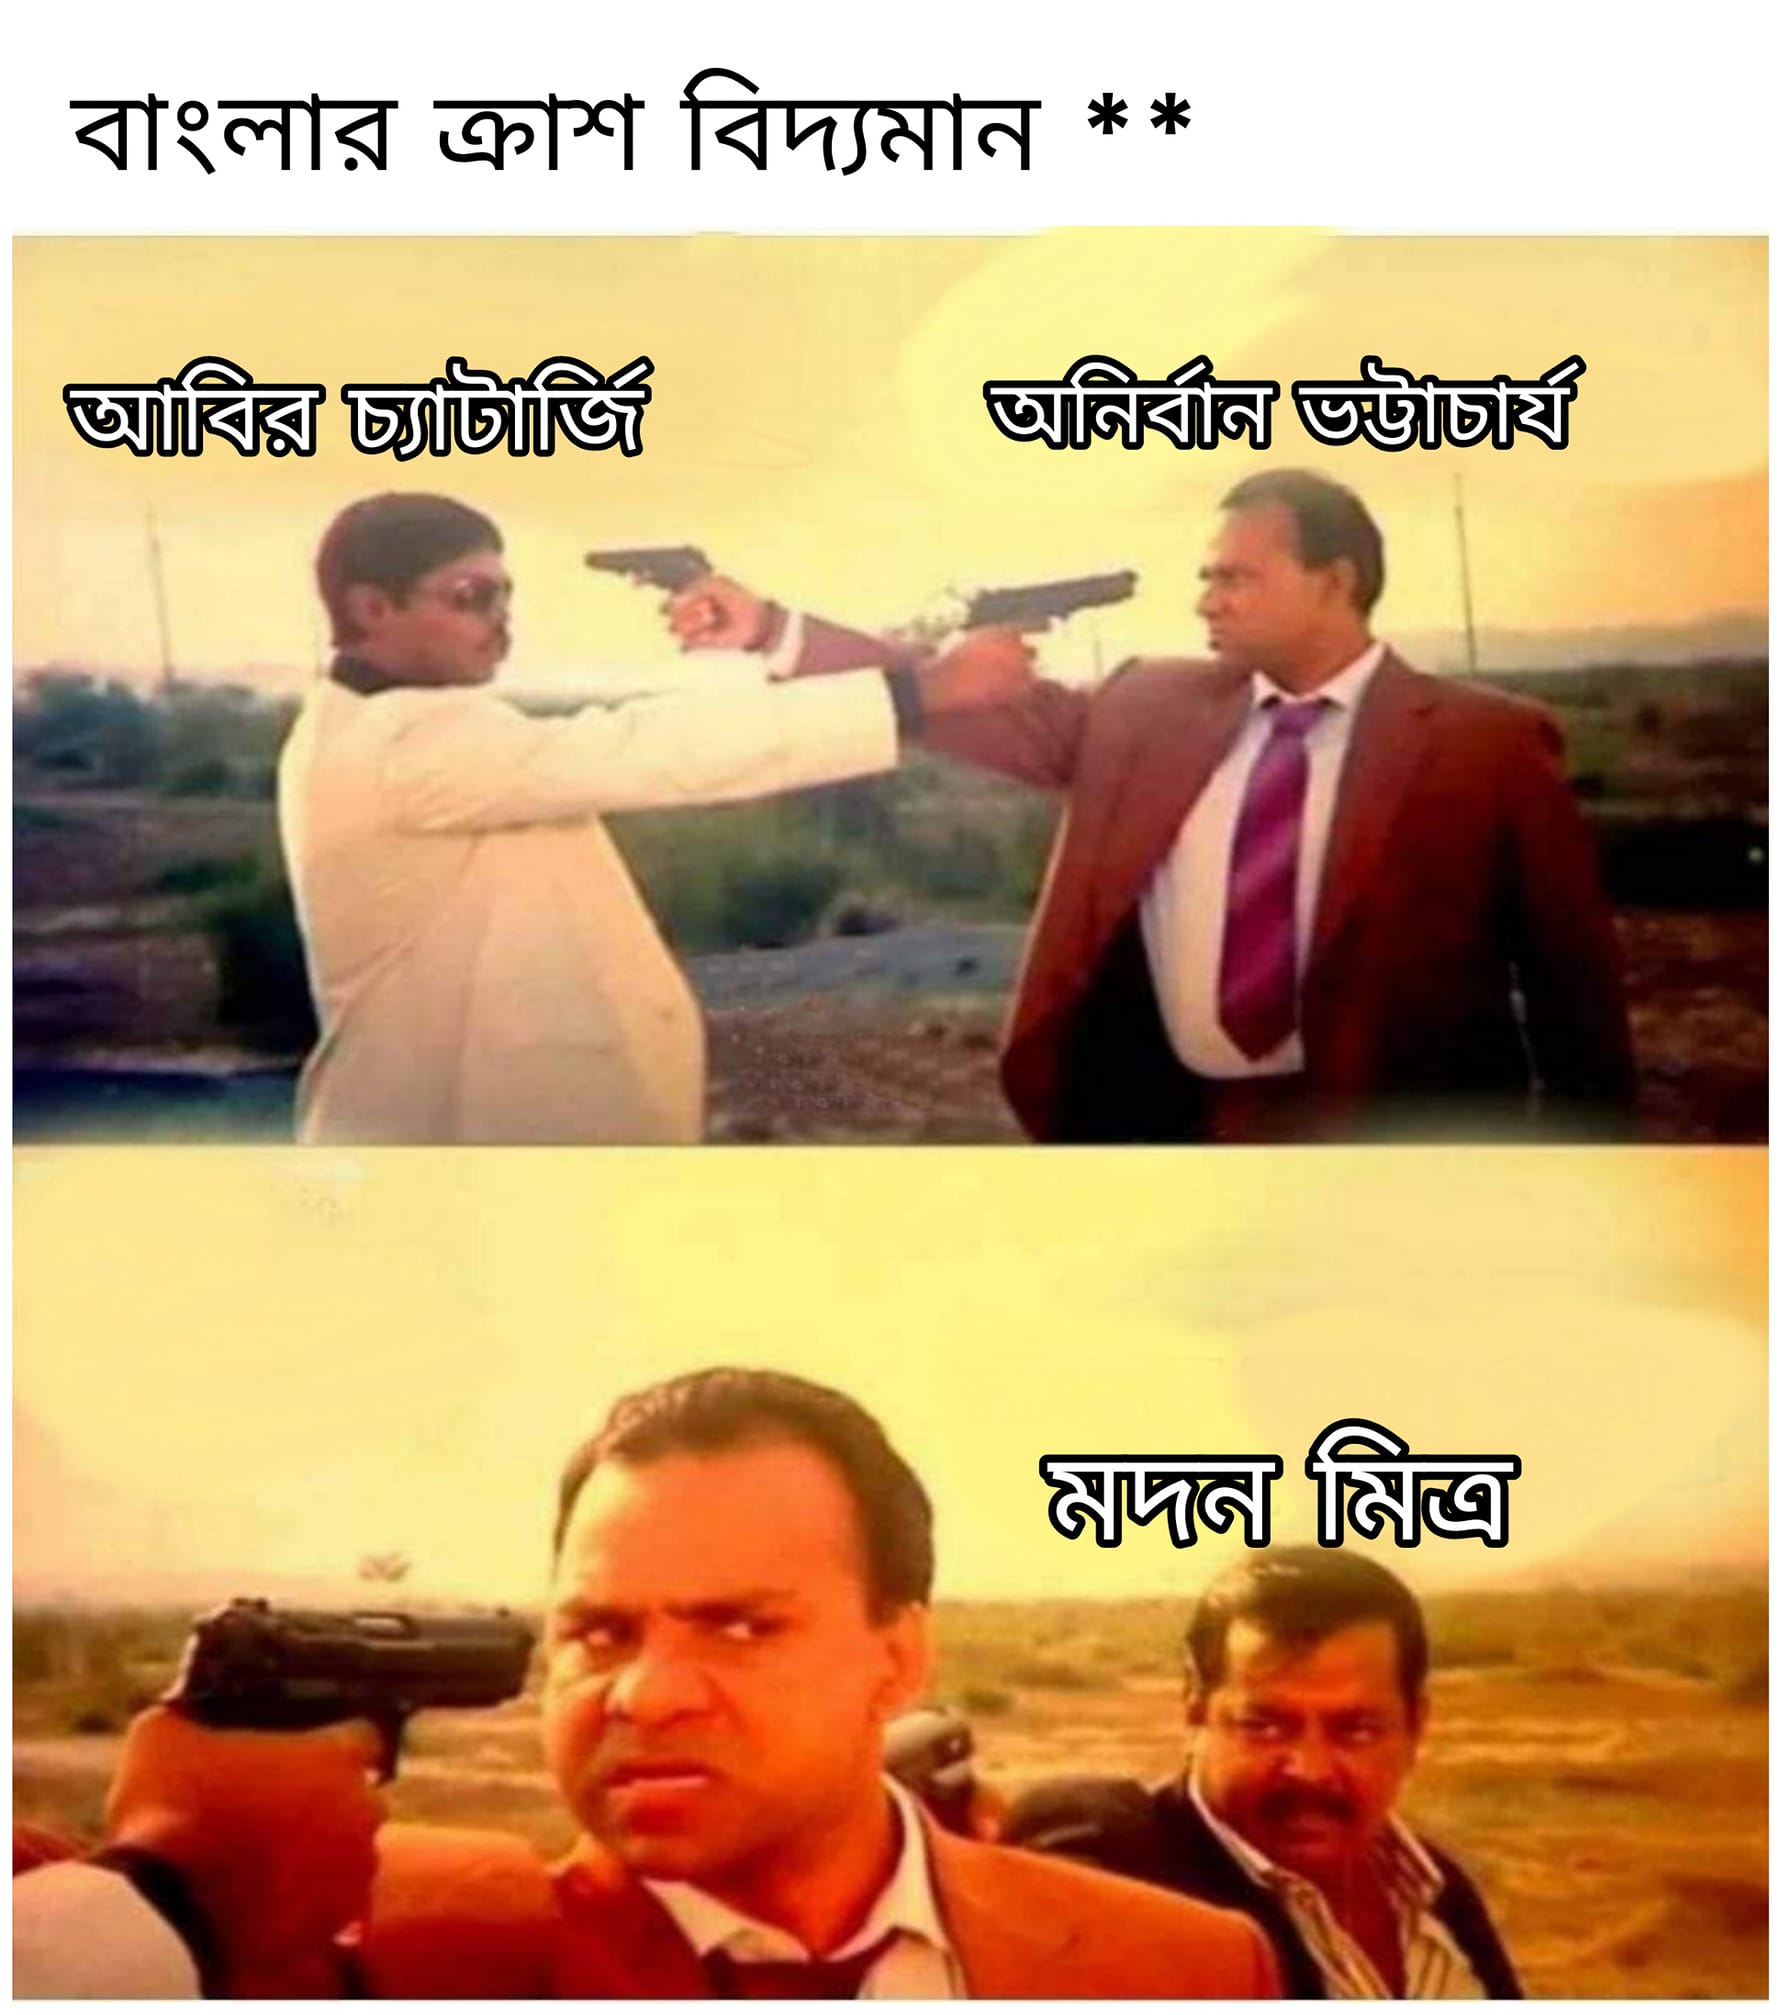
Caption: বাংলার ক্রাশ বিদ্যমান **    আবির চ্যাটার্জি      অনির্বান ভট্টাচার্য    মদন মিত্র
Label: non-hate